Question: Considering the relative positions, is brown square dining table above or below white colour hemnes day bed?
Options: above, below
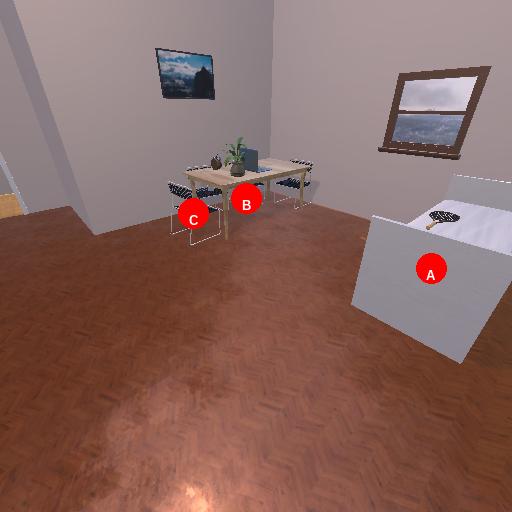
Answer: above